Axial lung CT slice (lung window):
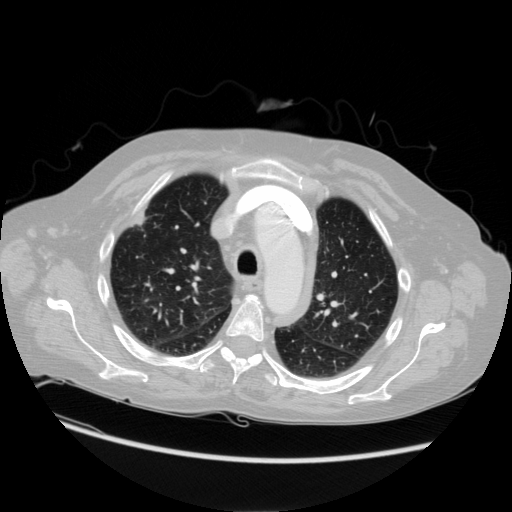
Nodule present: yes
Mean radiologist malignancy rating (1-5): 3